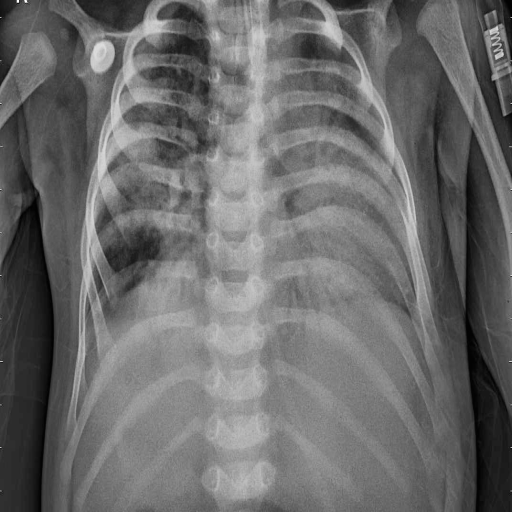
Finding: PNEUMONIA